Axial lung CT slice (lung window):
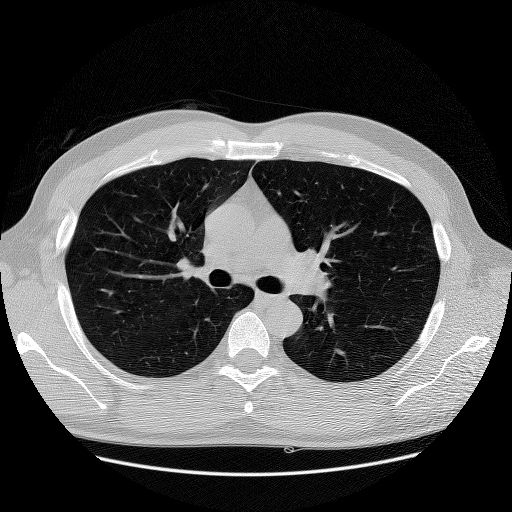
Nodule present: no